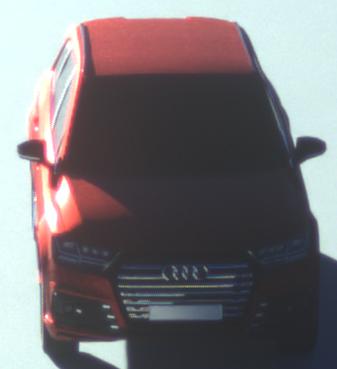
Make: Audi
Model: SQ7
Detailed model: -
Model produced from: 2016
Model produced until: 2018
Doors: 5
Color: red
Road condition: dry road
Daytime: sunrise or sunset
Contrast: high contrast